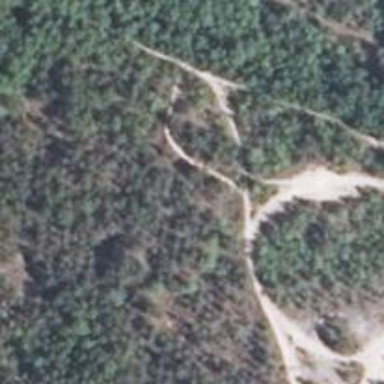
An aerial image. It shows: Path.